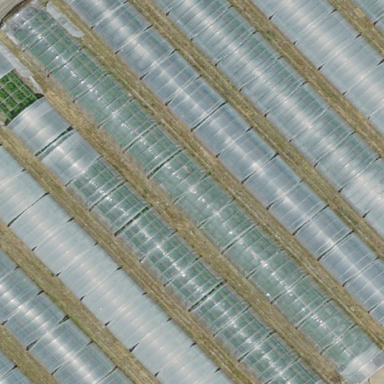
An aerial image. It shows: Greenhouse.